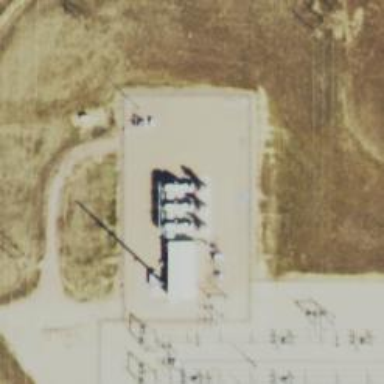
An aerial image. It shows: Gas turbine generator.